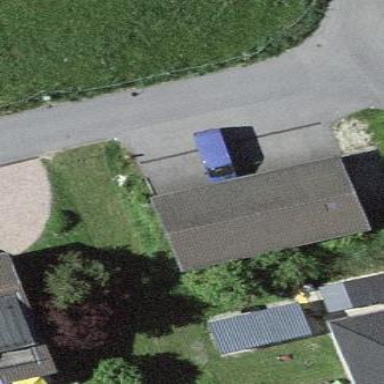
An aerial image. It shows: Garage.